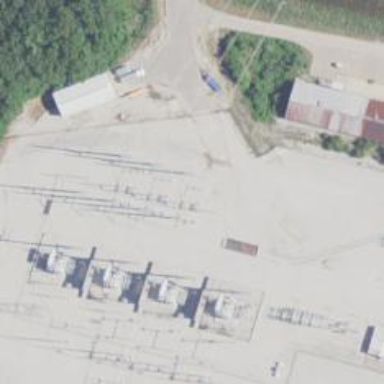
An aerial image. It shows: Triple tower power structure.